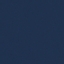
Land use / land cover class: SeaLake